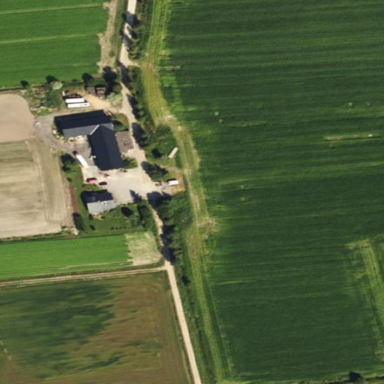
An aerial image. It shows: Farmyard area.